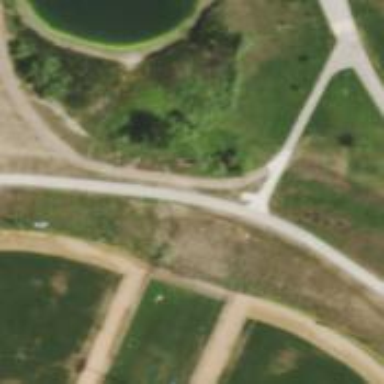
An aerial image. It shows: Disc golf course for leisure activity.